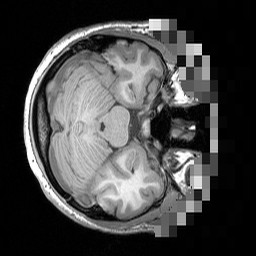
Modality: T1w
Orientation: axial
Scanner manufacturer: siemens
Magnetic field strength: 3 T
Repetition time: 1.5 s
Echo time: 0.00291 s